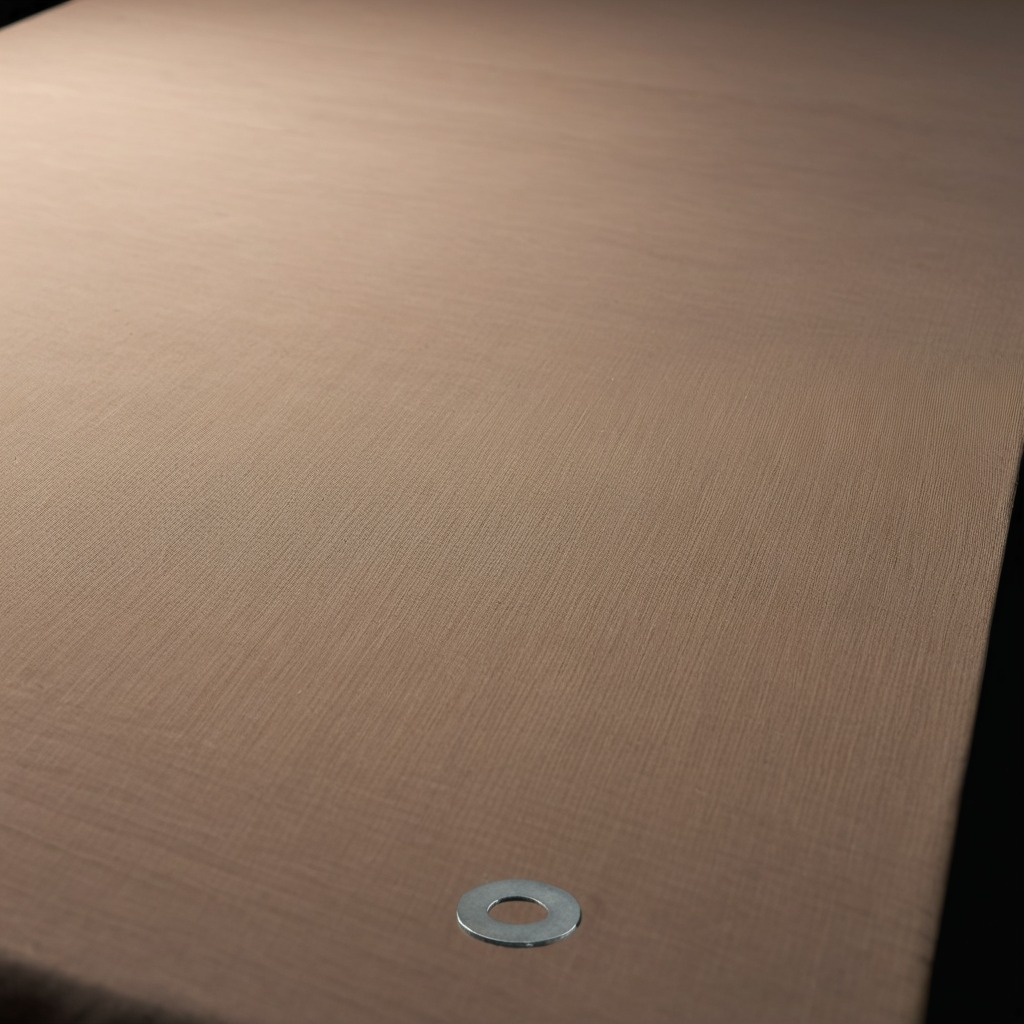
A flat metal washer is lying on a wooden table.